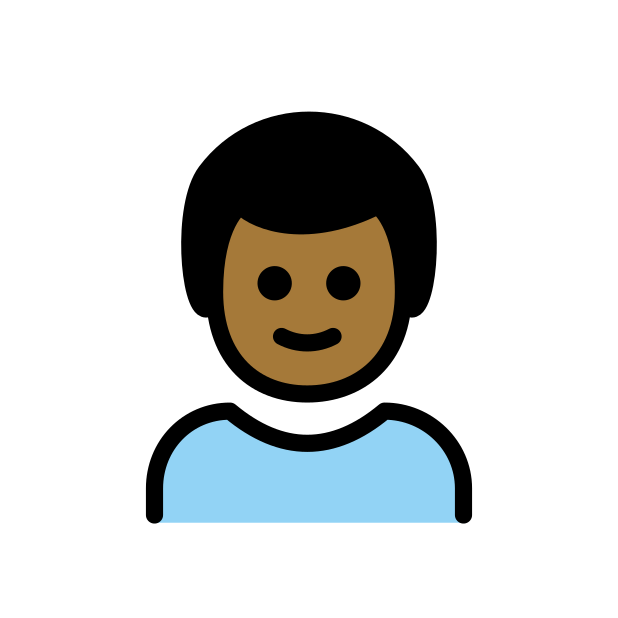
boy: medium-dark skin tone